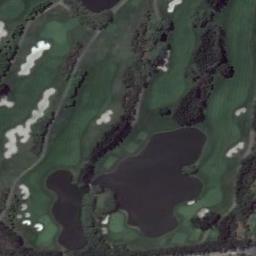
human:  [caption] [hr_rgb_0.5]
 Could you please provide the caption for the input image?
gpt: Many trees are near the golf course .

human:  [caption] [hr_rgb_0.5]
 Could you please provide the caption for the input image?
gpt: The golf course has a lake, Some fairways, Roads, Barrier trees and sandpits and some barrier trees are on both sides of the fairways .

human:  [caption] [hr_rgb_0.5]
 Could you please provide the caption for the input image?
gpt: Several winding paths lead to different sand bunkers .

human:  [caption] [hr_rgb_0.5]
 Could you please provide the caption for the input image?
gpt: There are several bunkers and lakes and a few paths and many trees on a large green lawn on the golf course .

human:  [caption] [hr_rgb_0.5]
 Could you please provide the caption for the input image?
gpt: There are some bunkers and two lakes on the golf course .